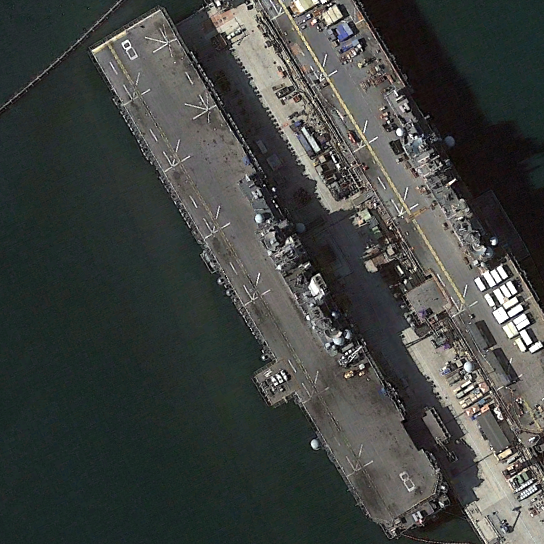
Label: assault